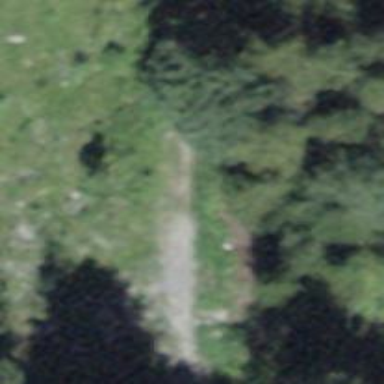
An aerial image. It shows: Unpaved path serving as route.